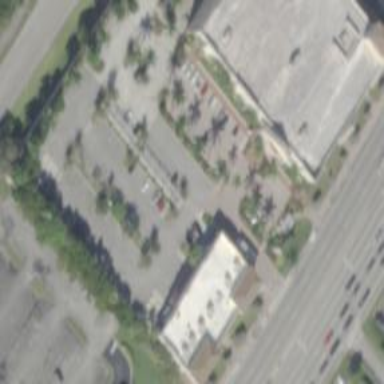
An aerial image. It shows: Retail building.